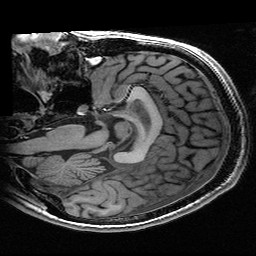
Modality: T1w
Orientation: sagittal
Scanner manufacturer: ge
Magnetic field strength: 3 T
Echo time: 0.00318 s